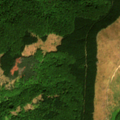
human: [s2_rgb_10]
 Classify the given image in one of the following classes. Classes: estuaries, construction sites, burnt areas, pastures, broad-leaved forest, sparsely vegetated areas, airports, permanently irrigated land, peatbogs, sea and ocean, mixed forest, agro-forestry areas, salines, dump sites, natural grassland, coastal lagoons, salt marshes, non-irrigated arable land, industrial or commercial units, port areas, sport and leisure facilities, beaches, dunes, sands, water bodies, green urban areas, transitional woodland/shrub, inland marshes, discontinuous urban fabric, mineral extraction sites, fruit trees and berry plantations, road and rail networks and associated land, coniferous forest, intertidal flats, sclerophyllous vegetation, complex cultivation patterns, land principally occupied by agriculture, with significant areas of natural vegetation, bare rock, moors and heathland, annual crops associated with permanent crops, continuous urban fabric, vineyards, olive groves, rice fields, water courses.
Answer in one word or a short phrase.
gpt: broad-leaved forest, coniferous forest, natural grassland, transitional woodland/shrub